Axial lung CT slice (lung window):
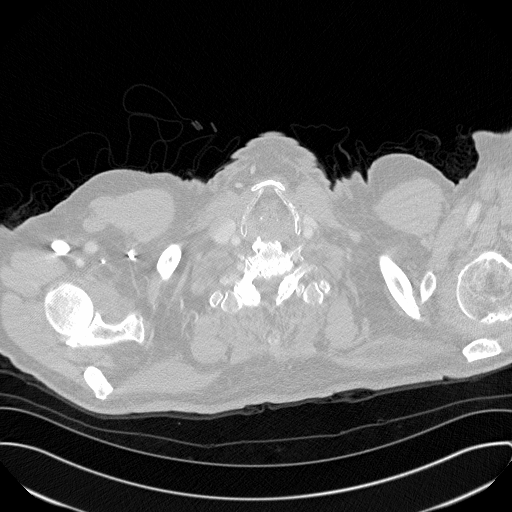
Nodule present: no